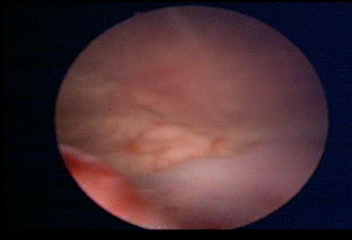
Modality: WLC
Class: Normal mucosa
Bladder cancer association: No